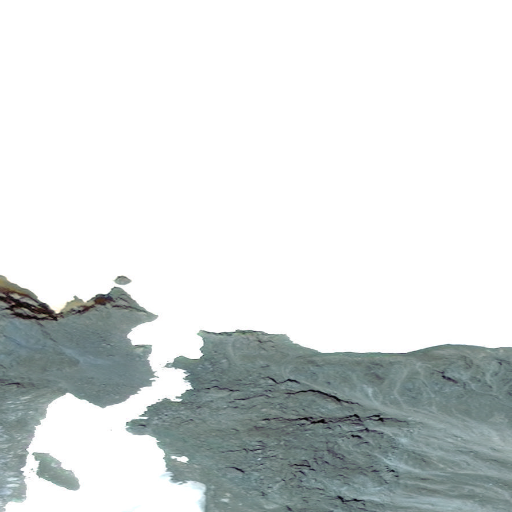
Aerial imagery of mountain in Alaska named Puget Peak containing only unknown